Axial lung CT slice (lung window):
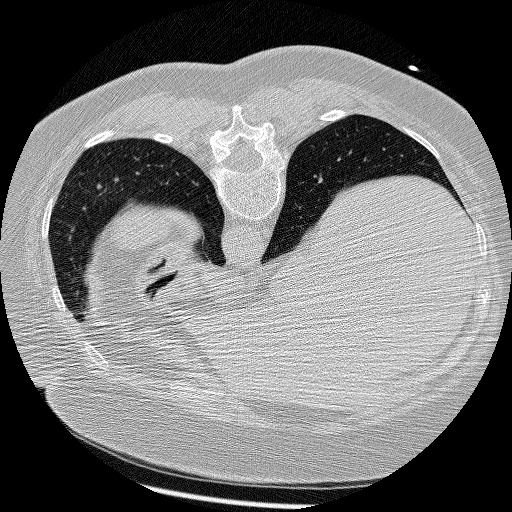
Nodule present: no